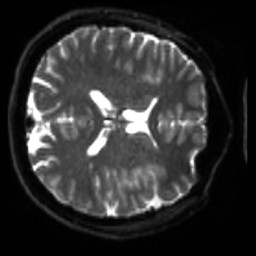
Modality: sbref
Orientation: axial
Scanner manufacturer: siemens
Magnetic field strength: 3 T
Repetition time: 4 s
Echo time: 0.0594 s